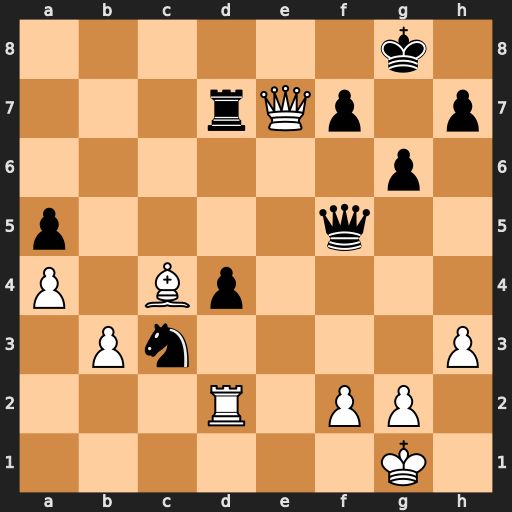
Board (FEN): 6k1/3rQp1p/6p1/p4q2/P1Bp4/1Pn4P/3R1PP1/6K1
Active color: w
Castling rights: -
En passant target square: -
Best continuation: Qe8+ Kg7 g4 Qf4 Qxd7 Qxd2 Qxf7+